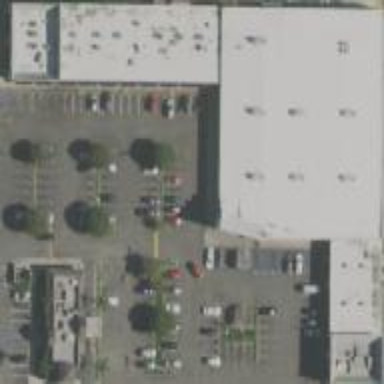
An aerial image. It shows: Retail building.